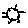
Label: sun